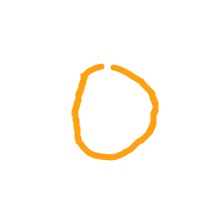
Shape: circle